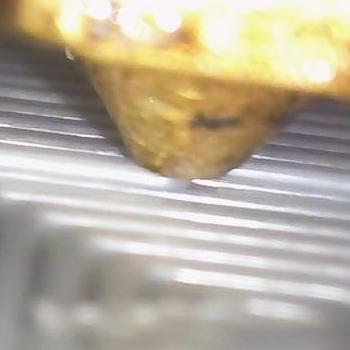
Flow rate: 127%